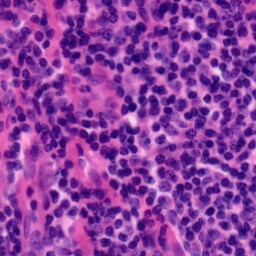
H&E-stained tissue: Tonsil